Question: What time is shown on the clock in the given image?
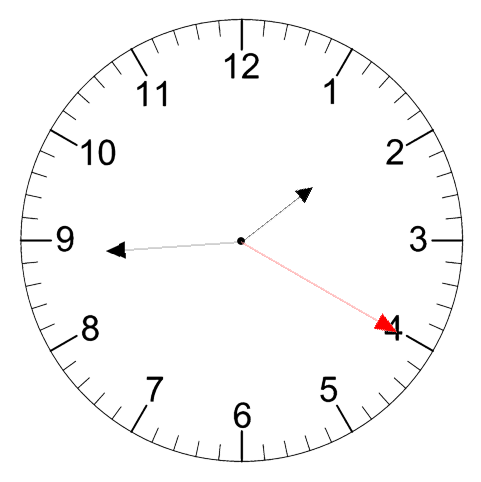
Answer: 01:44:20